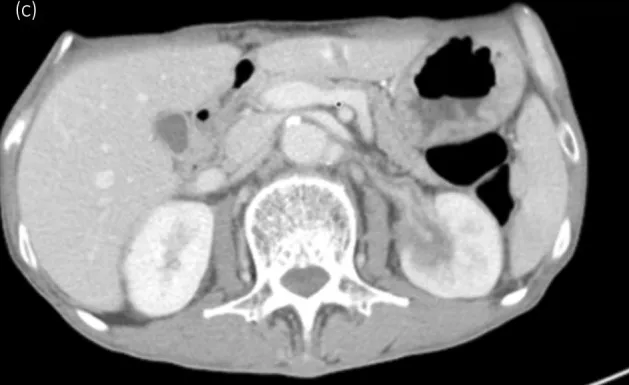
CT image 4 months after treatment.the left kidneyWe evaluated PR using RECIST 1.1.
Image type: radiology (ct)